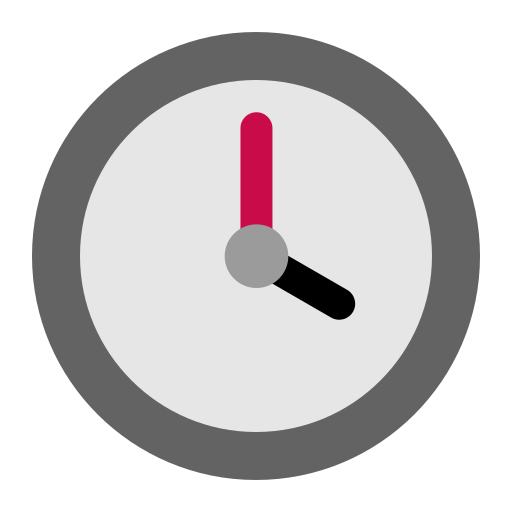
four oclock flat